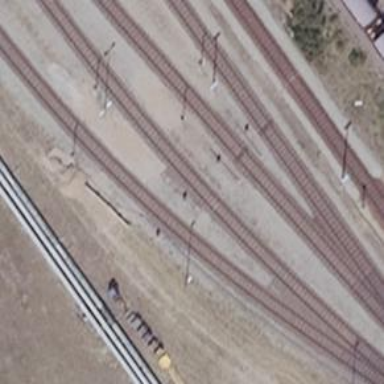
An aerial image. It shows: Railway yard used for servicing trains.